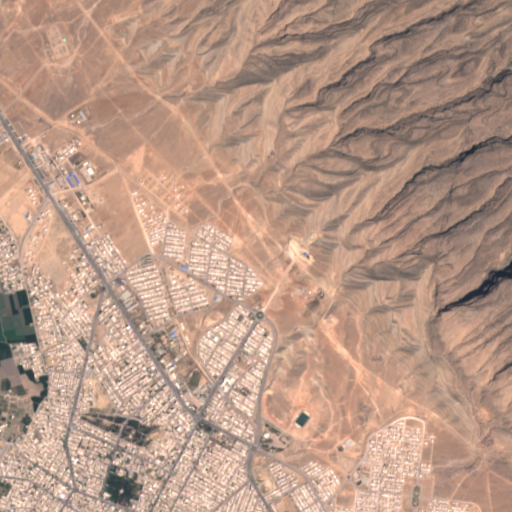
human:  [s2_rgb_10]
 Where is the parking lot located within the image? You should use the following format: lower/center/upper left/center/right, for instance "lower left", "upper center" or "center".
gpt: The parking lot is located in the lower center of the image.
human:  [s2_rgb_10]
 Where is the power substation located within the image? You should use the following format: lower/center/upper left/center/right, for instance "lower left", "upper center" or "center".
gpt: The power substation is located in the left of the image.
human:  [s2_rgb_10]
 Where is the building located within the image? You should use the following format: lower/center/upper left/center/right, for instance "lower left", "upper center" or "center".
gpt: There is no building in the image.